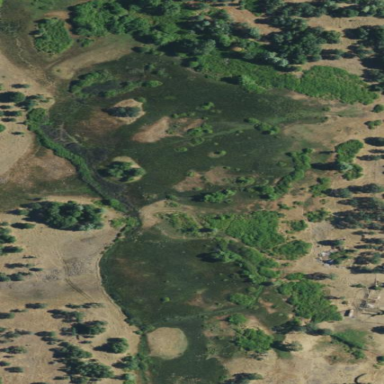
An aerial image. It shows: Marsh wetland.